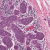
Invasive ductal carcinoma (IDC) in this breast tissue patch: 0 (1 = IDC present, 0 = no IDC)